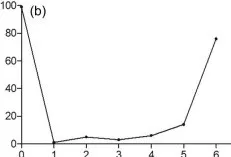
During the 10th infusion of trastuzumab.
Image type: pathology (immunostaining)